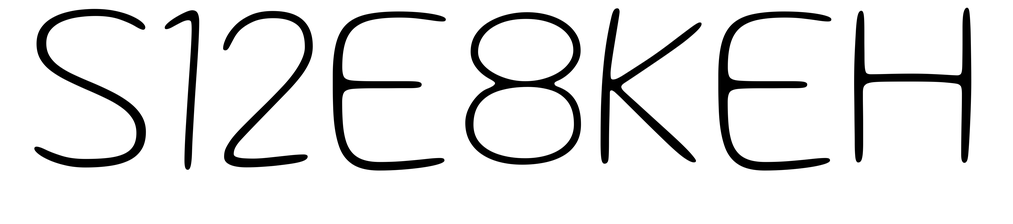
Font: Gluten_Thin